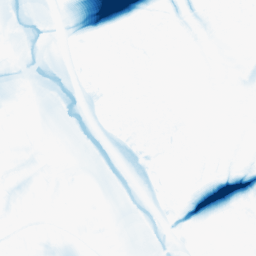
Category: morphological
Decomposition family: morphological_ellipse
Decomposition parameters: operation: closing
width: 50
height: 50
Upsampling method: lanczos
Upsampling parameters: scale: 2
Upsampling scale: 2